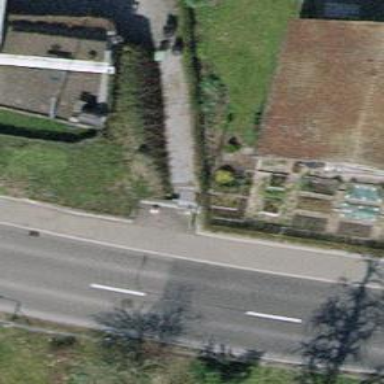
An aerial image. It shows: Gate.